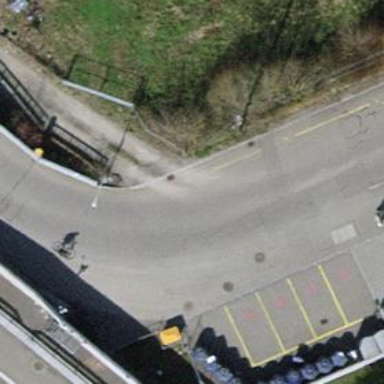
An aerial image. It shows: Asphalt residential road with dedicated cycle lane.